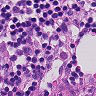
Metastatic tissue present: no